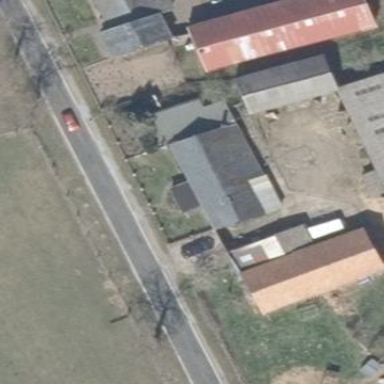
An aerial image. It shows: Detached building with gabled roof.